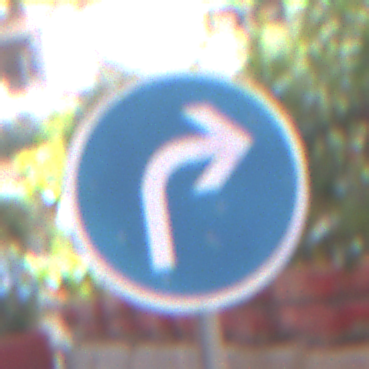
Verkehrszeichen: VorgeschriebeneFahrtrichtungRechts
Umgebung: Outdoor, Urban
Tageszeit: MorningAfternoon
Wetter: Clear
Licht: Natural
Jahreszeit: NotSpecified
Kontrast: LowContrast